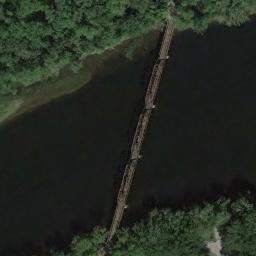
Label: bridge